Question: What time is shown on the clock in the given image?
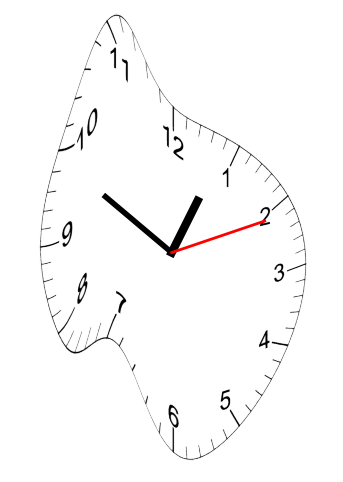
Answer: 12:49:11